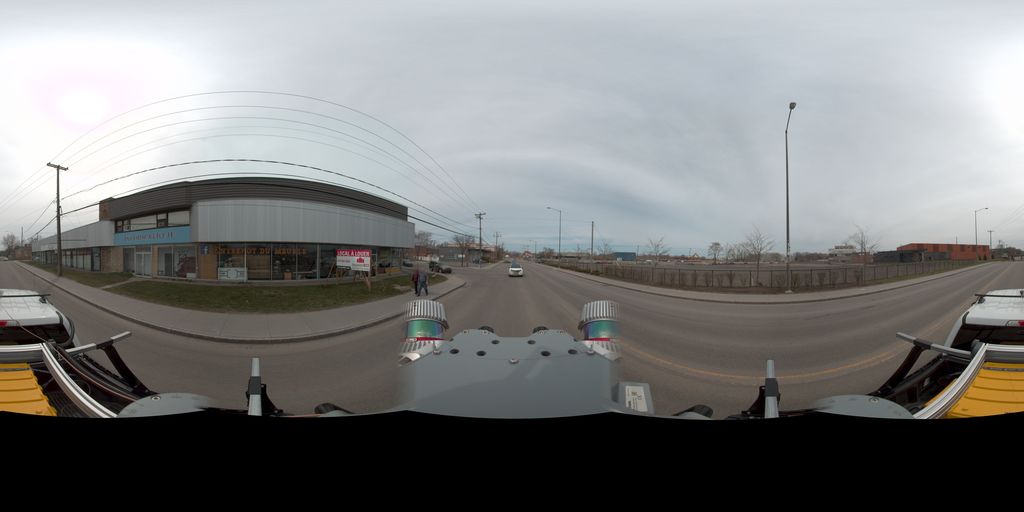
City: quebec_city